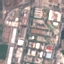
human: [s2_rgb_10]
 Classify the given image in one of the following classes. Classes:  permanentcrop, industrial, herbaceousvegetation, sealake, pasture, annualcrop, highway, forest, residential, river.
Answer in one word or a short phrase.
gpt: Industrial